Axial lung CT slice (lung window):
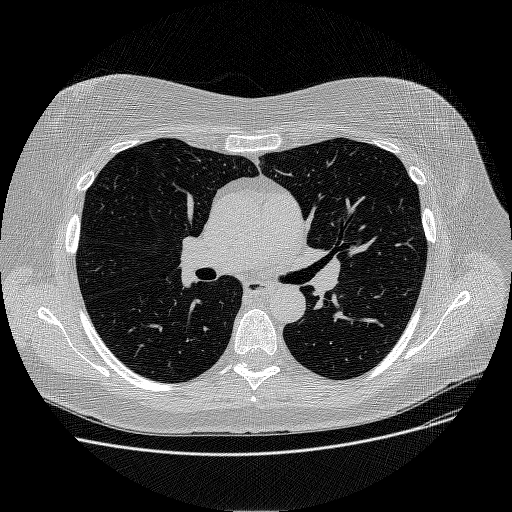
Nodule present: no